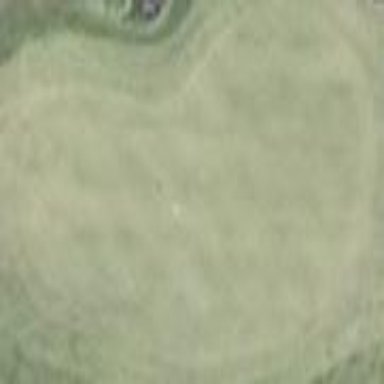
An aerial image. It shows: Golf green.